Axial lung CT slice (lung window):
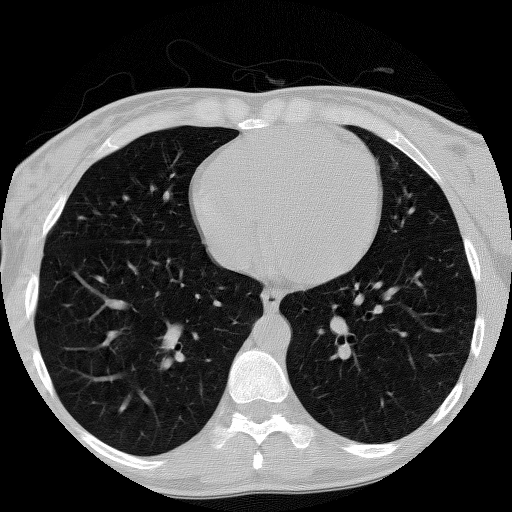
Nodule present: no